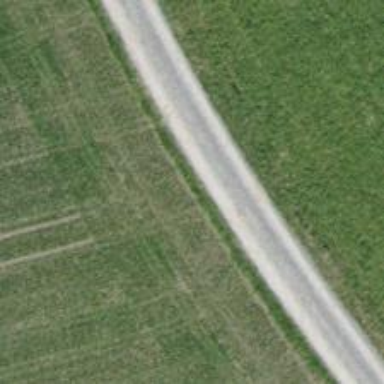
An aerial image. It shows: Track with compacted grade2 surface.